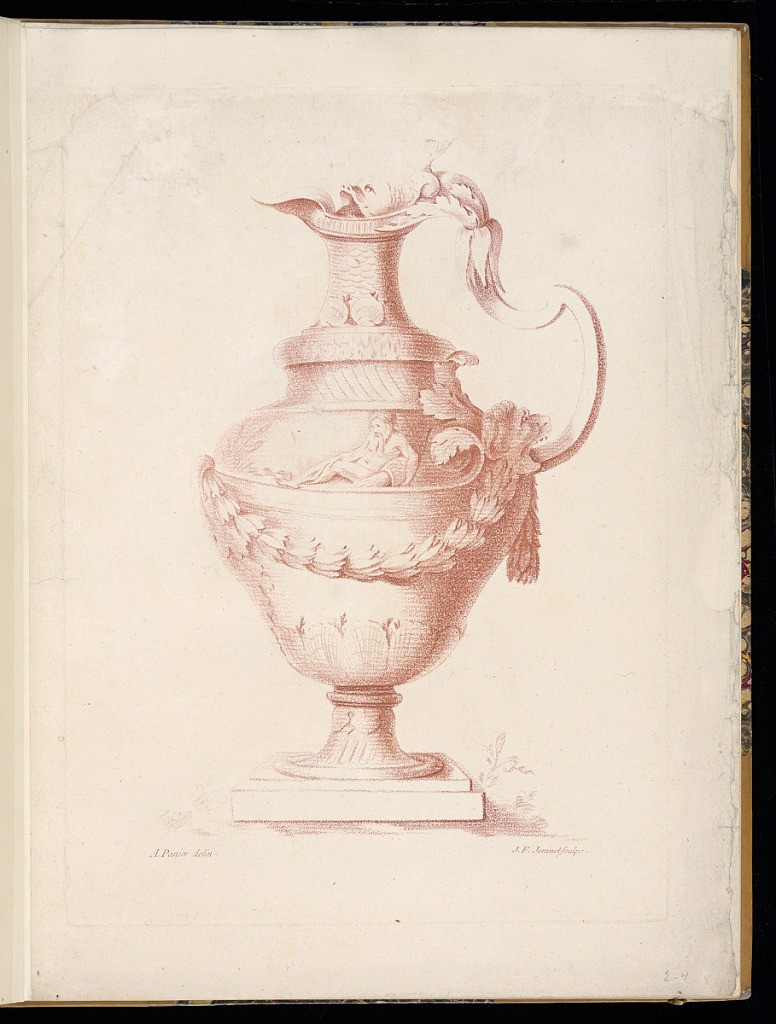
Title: Ornamental Vase Design
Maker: A. Panier, French, active 18th century
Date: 1767-1793
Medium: Crayon-manner engraving with red ink on paper
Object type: Print
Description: Vase in the shape of a pitcher. The c-curve handle of the vase terminates at the lip with the mouth of a grotesque dolphin. The neck of the vase is decorated with a fish scale pattern and shells. At the shoulder of the vase is a low relief with a river god, reclining against a spilling vase. A garland of leaves is draped across the vase and loops over the bottom part of the handle. The vase has shell-shaped gadroons at its base and a tapered foot. The vase is elevated on a low socle with faint indication of a landscape below it. The print is engraved in red ink (sanguine) crayon manner. The plate is lettered.